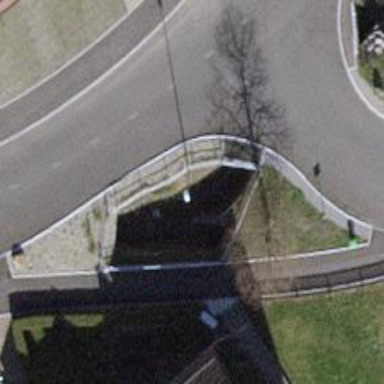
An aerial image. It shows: Culvert tunnel.